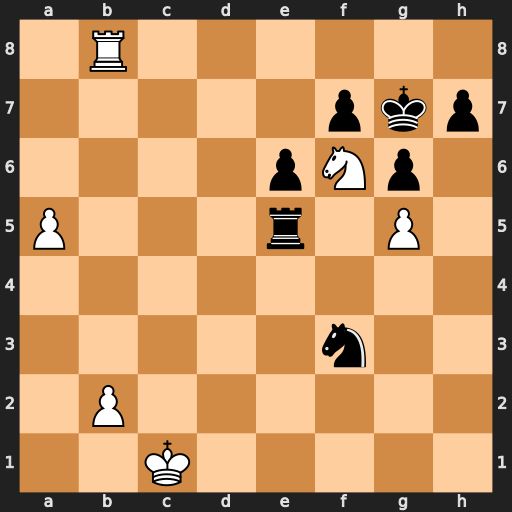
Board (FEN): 1R6/5pkp/4pNp1/P3r1P1/8/5n2/1P6/2K5
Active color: w
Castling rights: -
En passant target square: -
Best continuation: Rg8#